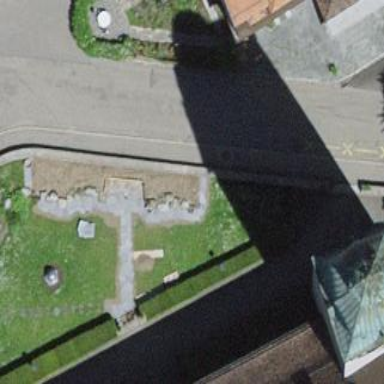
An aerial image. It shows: Cemetery with wall surrounding it.